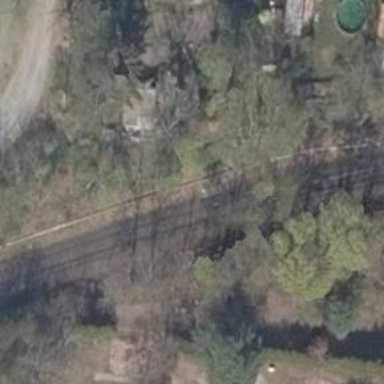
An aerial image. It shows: Railway signal.